Question: I'm having a slight problem. I have a with which I'm creating multiple 3 input fields . I'm using function to get the Id of & and show the in 3rd input . My problem is that in the for loop, I get the product of 1st record only by using Id & the rest of the 'Price' inputs do not catch the Product of their respective 'Quantity' & 'Rate' inputs. How do I manage to get this working with multiple 3 inputs? Please help me, I shall be very thankful.

'''
<?php
$total = $total_entries;
for($i=0; $i<$total; $i++){
?>
<div class="row">
<div class="col-md-12">
<div class="col-md-2">
<div class="form-group">
<label for="item">Item</label>
<input type="text" class="form-control" name="item[]">
</div>
</div>
<div class="col-md-2">
<div class="form-group">
<label for="quantity">Quantity</label>
<input id="quantity" type="number" class="form-control" name="quantity[]">
</div>
</div>
<div class="col-md-2">
<div class="form-group">
<label for="rate">Rate</label>
<input id="rate" type="text" class="form-control" name="rate[]">
</div>
</div>
<div class="col-md-2">
<div class="form-group">
<label for="price">Price</label>
<input id="price" type="number" class="form-control" name="price[]">
</div>
</div>
<?php } ?>
</div>
</div>
'''
'''
<script>
$('#quantity, #rate').change(function(){
var rate = parseFloat($('#quantity').val()) || 0;
var box = parseFloat($('#rate').val()) || 0;
$('#price').val(rate * box);
});
</script>
'''
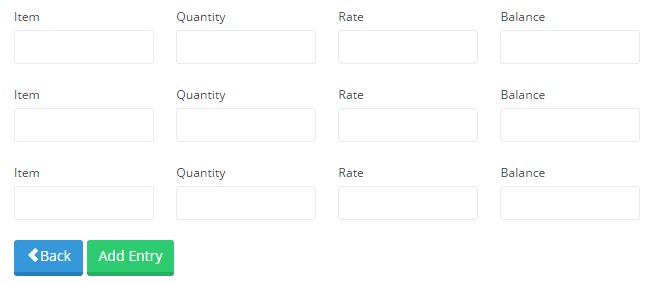
Answer: Try this,
'''
<?php
$total = $total_entries;
for($i=0; $i<$total; $i++){
?>
<div class="row">
<div class="col-md-12">
<div class="col-md-2">
<div class="form-group">
<label for="item">Item</label>
<input type="text" class="form-control item" name="item[<?php echo $i; ?>]">
</div>
</div>
<div class="col-md-2">
<div class="form-group">
<label for="quantity">Quantity</label>
<input id="quantity_<?php echo $i; ?>" type="number" class="form-control quantity" name="quantity[<?php echo $i; ?>]">
</div>
</div>
<div class="col-md-2">
<div class="form-group">
<label for="rate">Rate</label>
<input id="rate_<?php echo $i; ?>" type="text" class="form-control rate" name="rate[<?php echo $i; ?>]">
</div>
</div>
<div class="col-md-2">
<div class="form-group">
<label for="price">Price</label>
<input id="price_<?php echo $i; ?>" type="number" class="form-control price" name="price[<?php echo $i; ?>]">
</div>
</div>
<?php } ?>
</div>
</div>
'''
Javascript function :
'''
<script>
$('.quantity, .rate').change(function(){
var rate = parseFloat($(this).closest(".row").find(".quantity").val()) || 0;
var box = parseFloat($(this).closest(".row").find(".rate").val()) || 0;
$(this).closest(".row").find(".price").val(rate * box);
});
</script>
'''
You were using common id for multiple elements, so it will consider only one element rather than considering required elements,
'Class' is to identify similar elements.
'Id' is an identifier to uniquely identify elements.